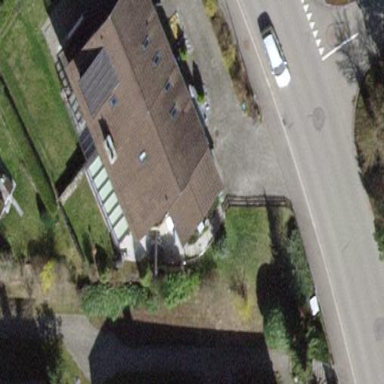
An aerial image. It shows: Building with tile roof.